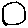
Label: circle